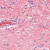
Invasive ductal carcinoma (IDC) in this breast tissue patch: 0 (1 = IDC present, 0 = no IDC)